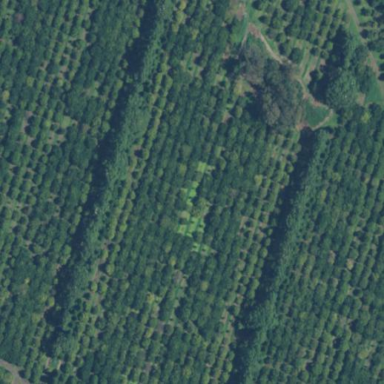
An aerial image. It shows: Orchard filled with macadamia trees.